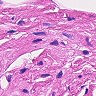
Metastatic tissue present: no